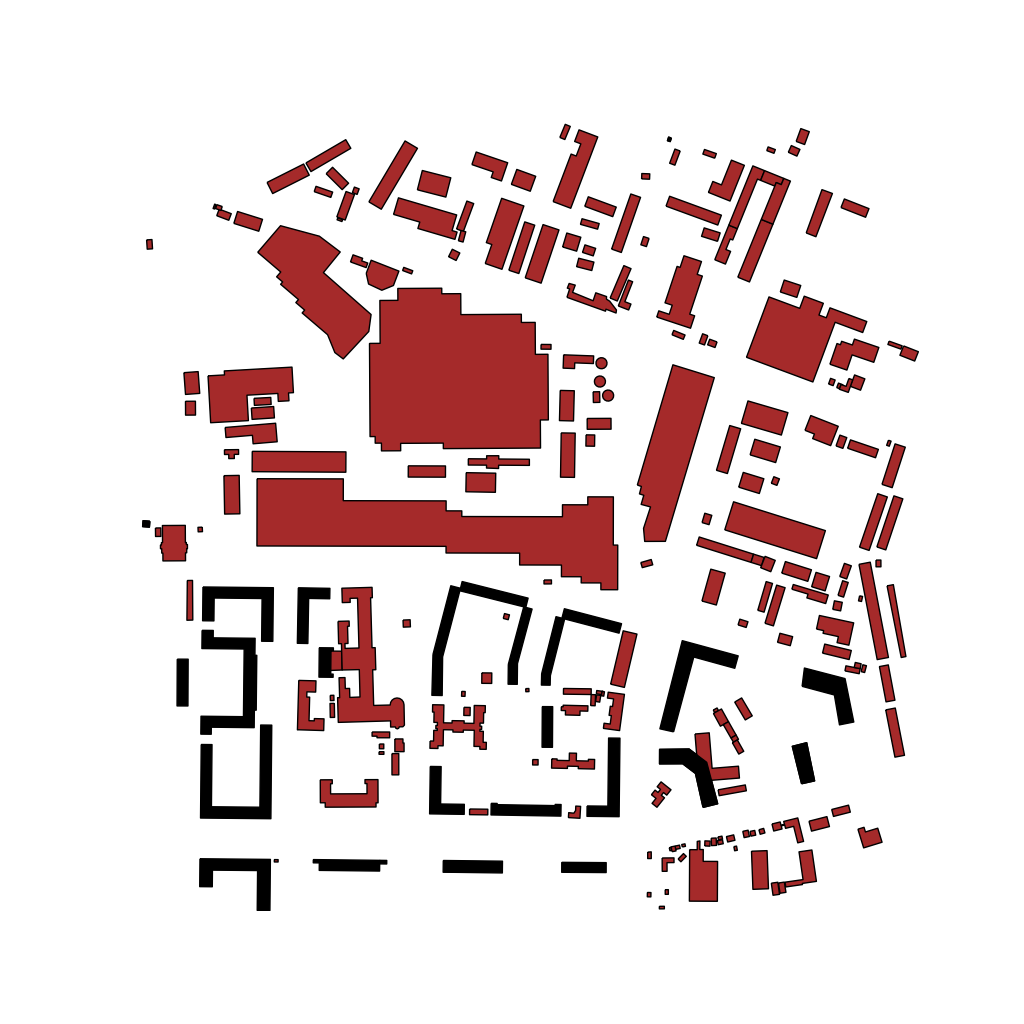
Tags: overhead vector_map, business, industrial, recreation, residential, modern, soviet, high_rise, individual_rise, low_rise, medium_rise, density_1, Building, Facility, 1.0 km²